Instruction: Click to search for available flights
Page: home
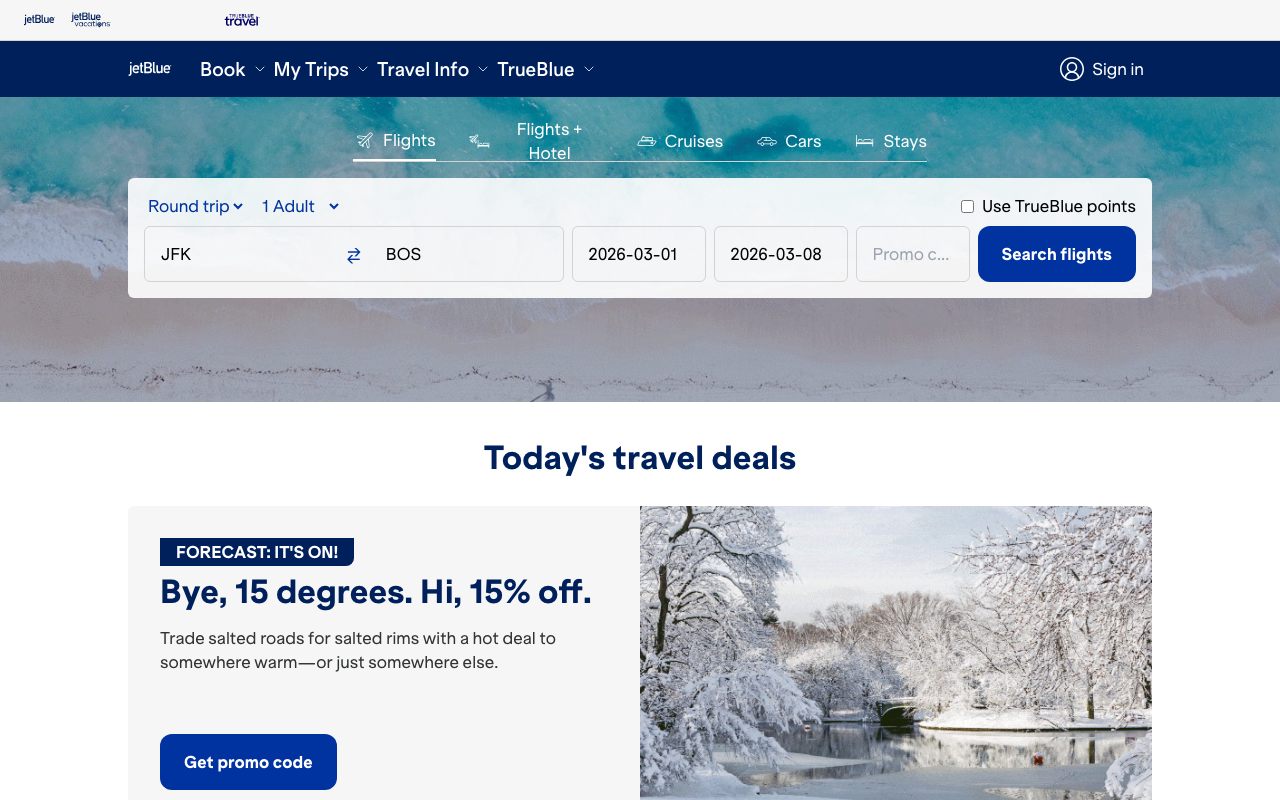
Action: click